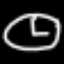
Label: clock